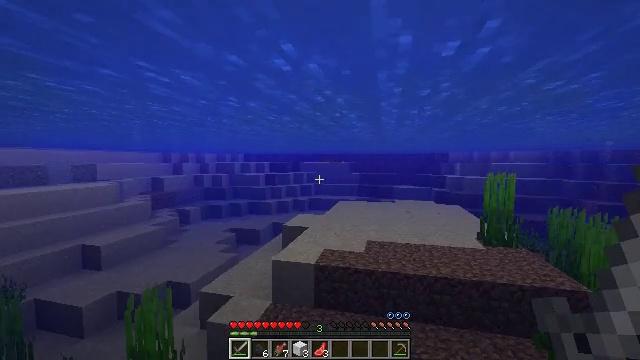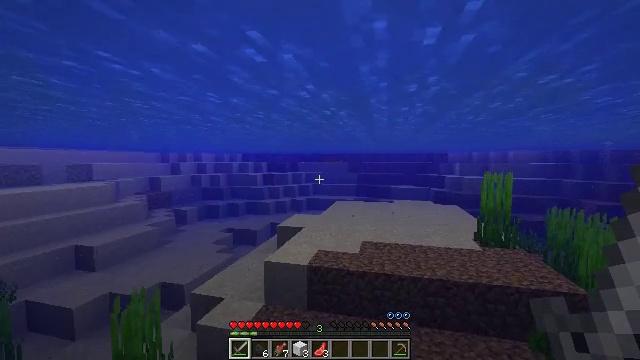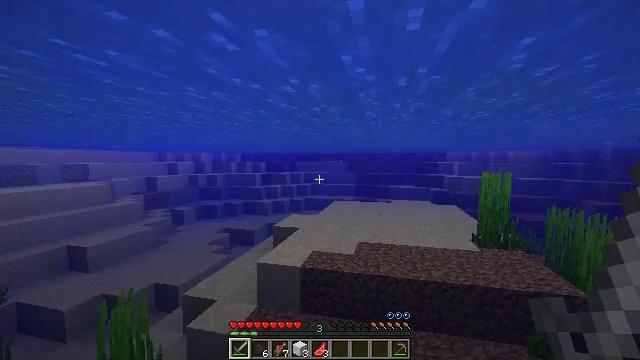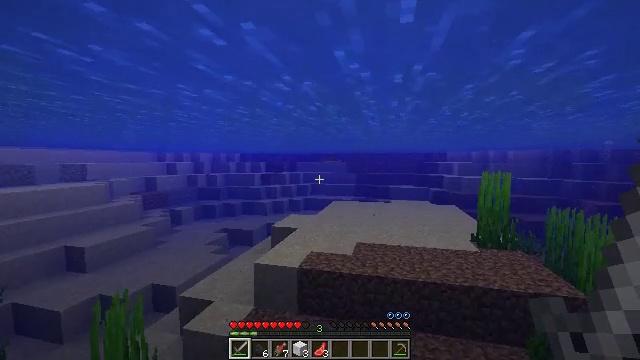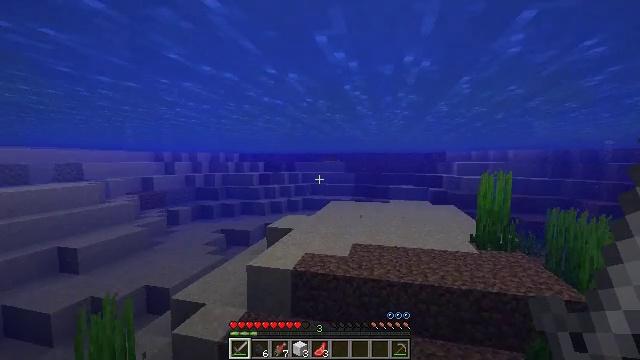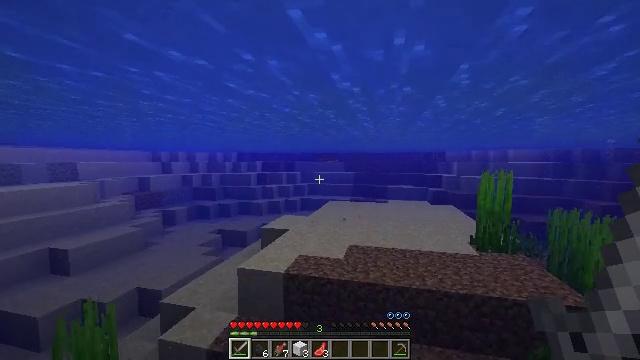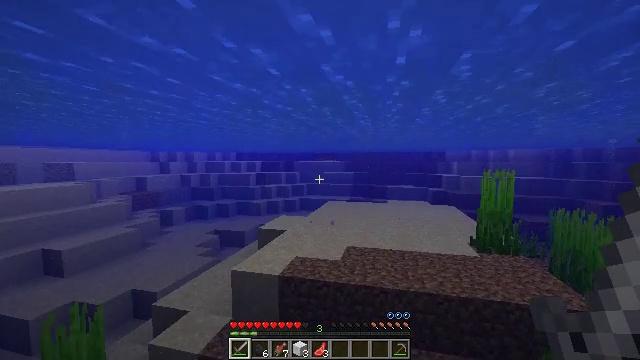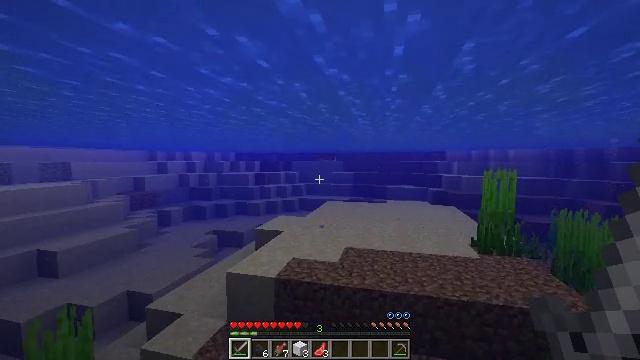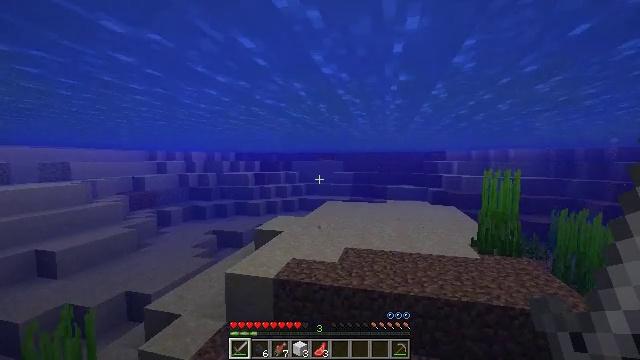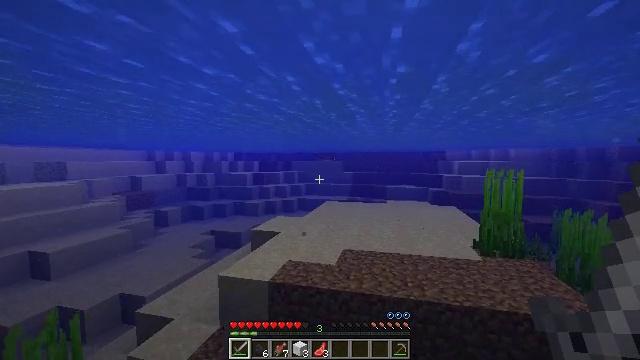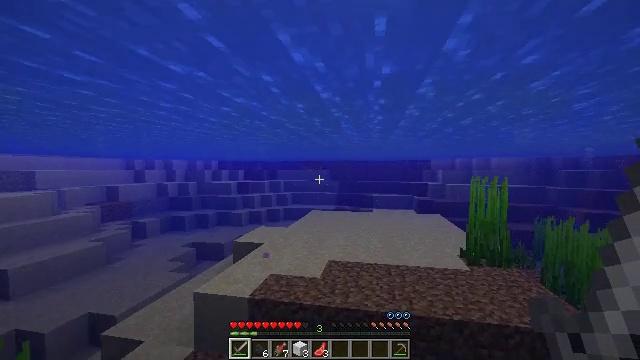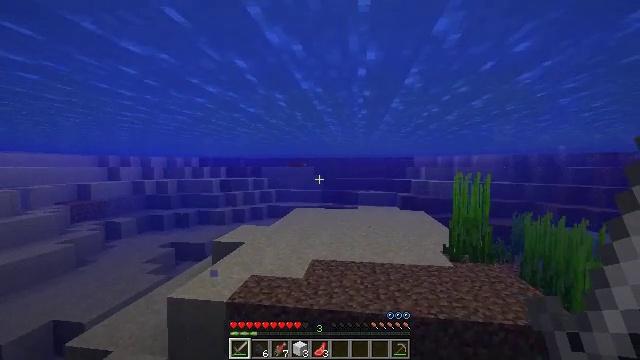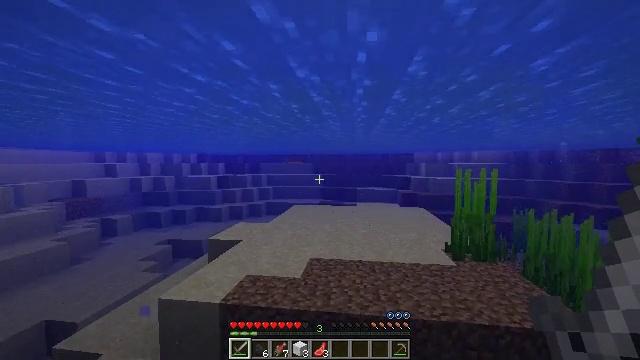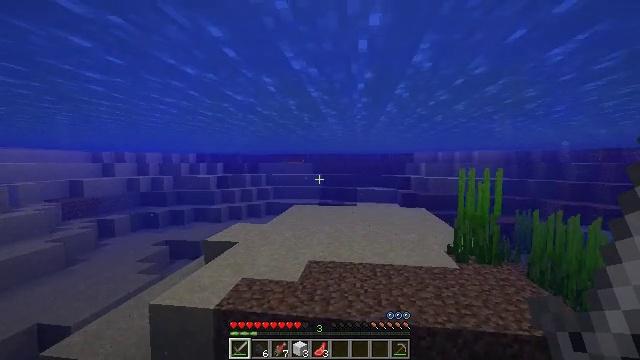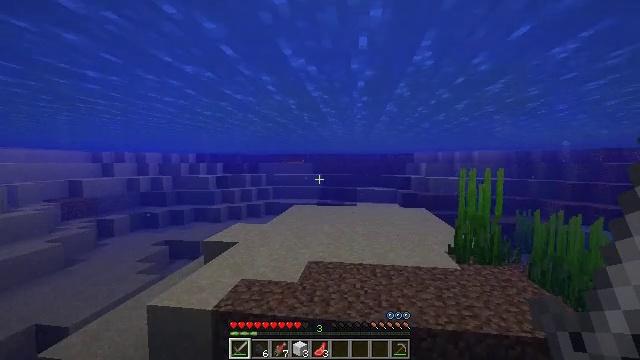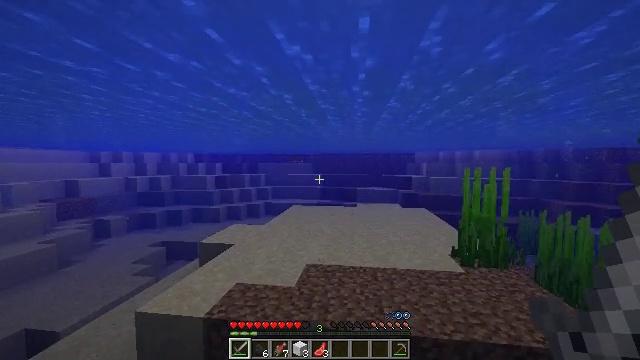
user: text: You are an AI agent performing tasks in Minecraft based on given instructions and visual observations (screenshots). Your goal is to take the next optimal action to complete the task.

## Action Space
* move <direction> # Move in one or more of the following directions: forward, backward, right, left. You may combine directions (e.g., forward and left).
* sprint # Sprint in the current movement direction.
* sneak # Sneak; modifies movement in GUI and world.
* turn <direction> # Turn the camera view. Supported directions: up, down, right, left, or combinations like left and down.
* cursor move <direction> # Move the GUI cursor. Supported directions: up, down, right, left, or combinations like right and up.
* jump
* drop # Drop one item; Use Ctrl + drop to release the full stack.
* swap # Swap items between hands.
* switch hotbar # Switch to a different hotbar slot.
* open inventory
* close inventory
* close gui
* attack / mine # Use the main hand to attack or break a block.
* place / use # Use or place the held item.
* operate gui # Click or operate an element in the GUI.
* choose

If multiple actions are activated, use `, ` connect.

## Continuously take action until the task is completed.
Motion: motion action
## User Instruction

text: Kill the salmon.
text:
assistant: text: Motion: move forward
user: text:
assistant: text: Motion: move forward
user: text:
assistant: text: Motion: move forward
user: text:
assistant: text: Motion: move forward
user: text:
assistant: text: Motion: move forward, sprint
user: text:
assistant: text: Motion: move forward, sprint
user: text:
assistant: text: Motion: move forward, sprint
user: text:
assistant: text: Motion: move forward, sprint
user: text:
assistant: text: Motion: move forward, sprint
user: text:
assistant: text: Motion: move forward, turn right and up
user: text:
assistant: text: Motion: move forward, turn right
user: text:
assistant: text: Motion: move forward
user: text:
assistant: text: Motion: move forward
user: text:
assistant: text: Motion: move forward
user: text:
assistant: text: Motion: move forward
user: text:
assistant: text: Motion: move forward
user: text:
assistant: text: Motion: move forward
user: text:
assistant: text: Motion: move forward
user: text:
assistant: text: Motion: move forward
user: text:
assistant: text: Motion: move forward
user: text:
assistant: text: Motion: move forward, turn left and up
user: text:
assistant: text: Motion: move forward, turn left
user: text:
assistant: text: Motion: move forward, turn left
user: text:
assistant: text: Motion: move forward
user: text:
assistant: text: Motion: move forward
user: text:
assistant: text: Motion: move forward
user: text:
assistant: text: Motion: move forward
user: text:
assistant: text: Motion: move forward
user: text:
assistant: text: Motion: move forward
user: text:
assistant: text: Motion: move forward